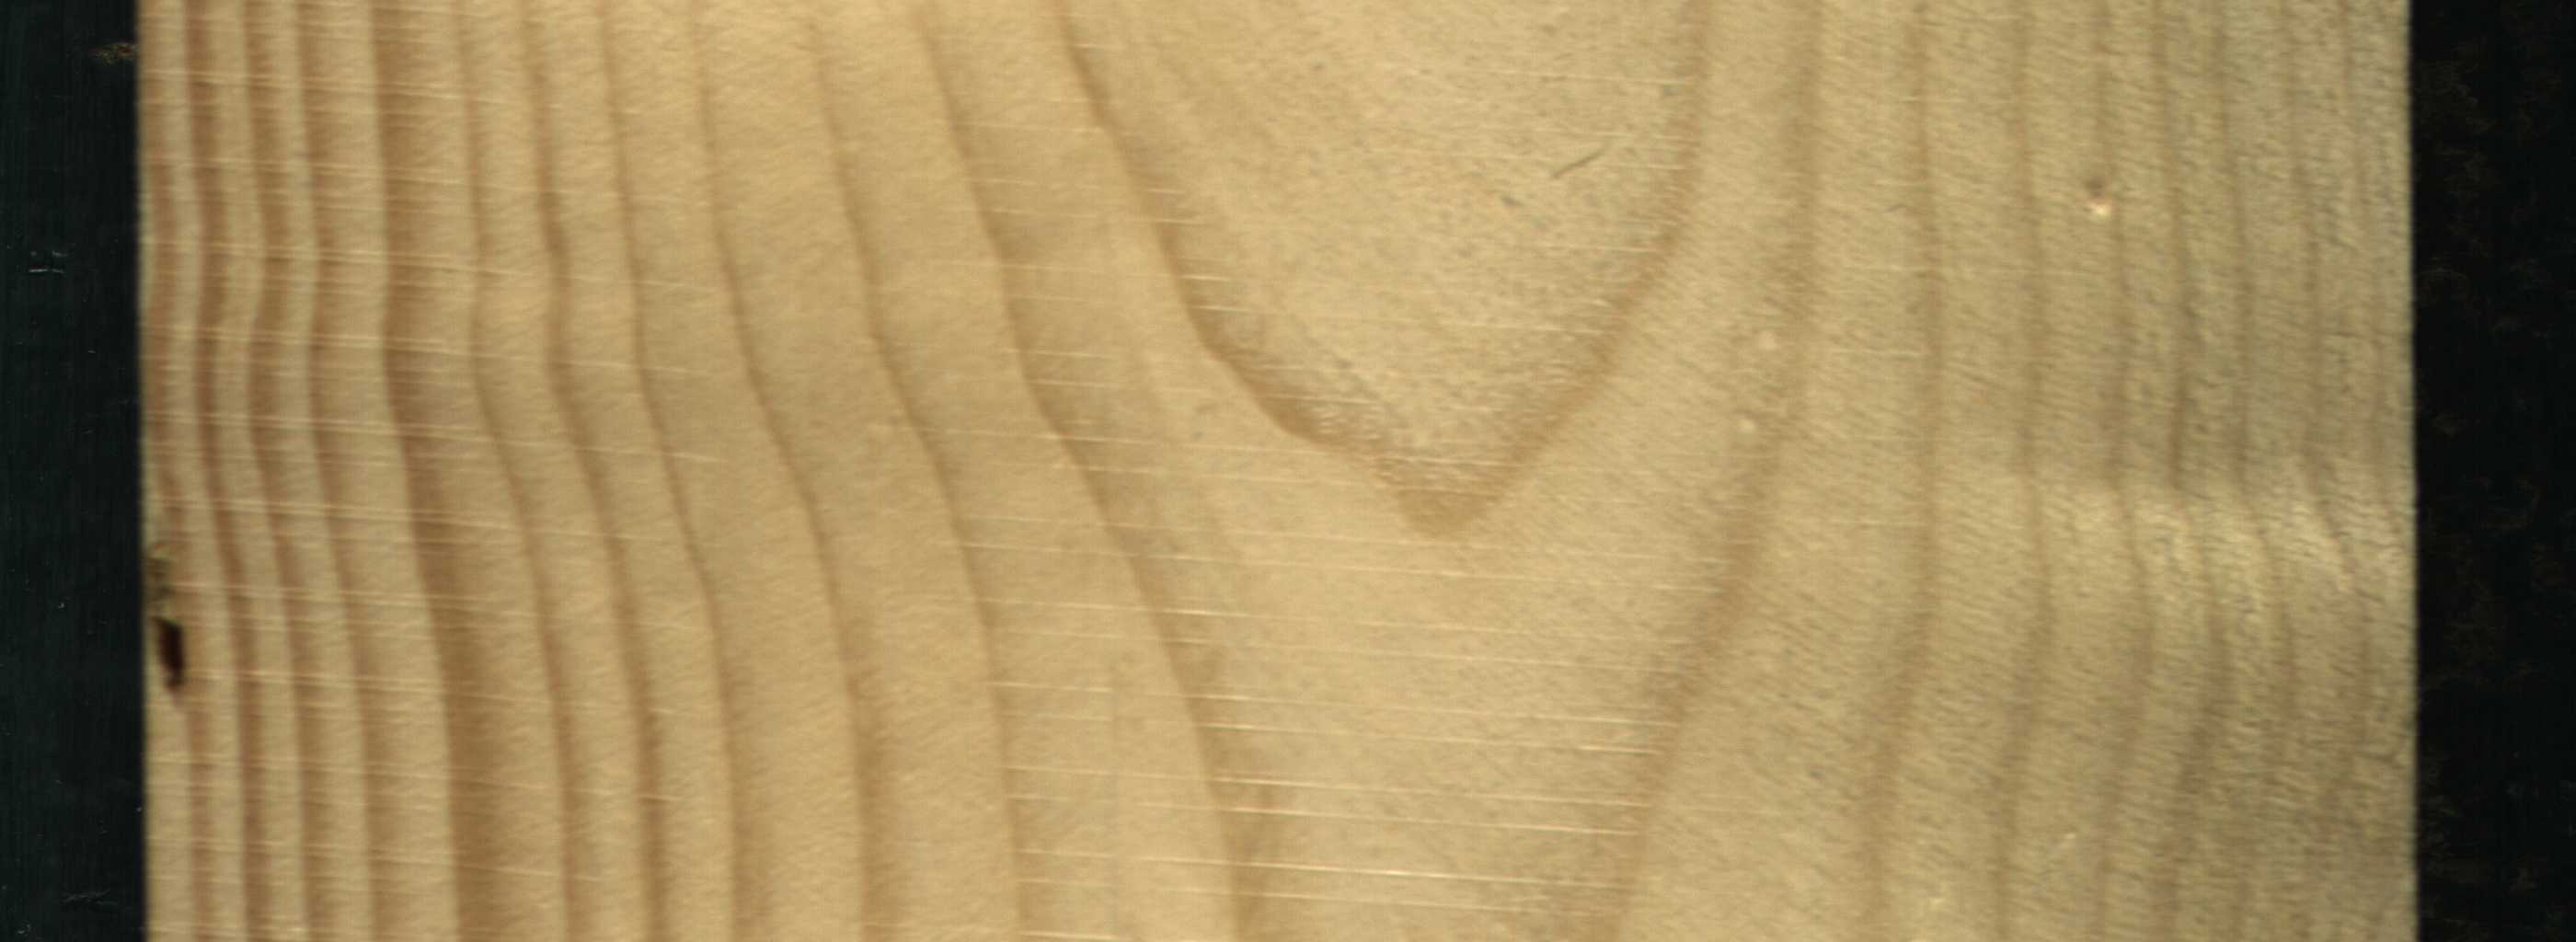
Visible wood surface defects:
resin